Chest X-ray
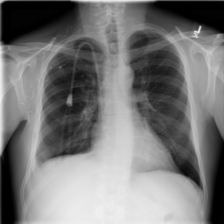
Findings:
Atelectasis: negative
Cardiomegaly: negative
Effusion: negative
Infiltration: negative
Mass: negative
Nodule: negative
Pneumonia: negative
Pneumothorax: negative
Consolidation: negative
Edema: negative
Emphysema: negative
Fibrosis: negative
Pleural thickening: negative
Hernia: negative